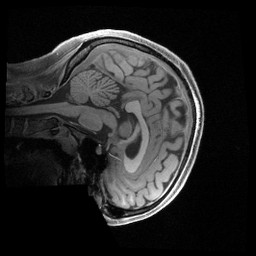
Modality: T1w
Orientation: sagittal
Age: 25
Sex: female
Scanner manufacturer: siemens
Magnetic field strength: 3 T
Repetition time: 2.4 s
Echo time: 0.00222 s